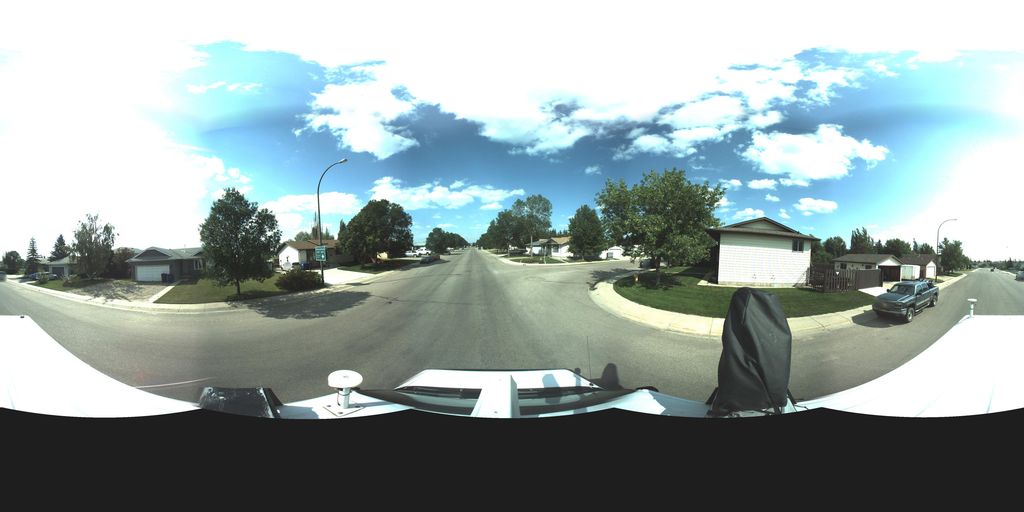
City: saskatoon